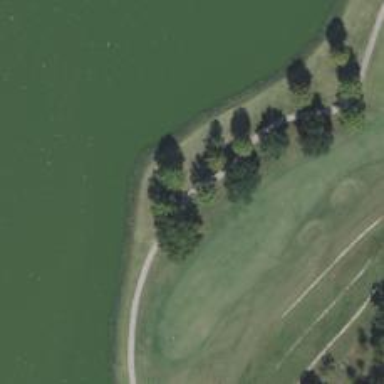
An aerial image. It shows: Path for both roads and golfers.